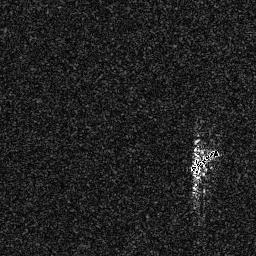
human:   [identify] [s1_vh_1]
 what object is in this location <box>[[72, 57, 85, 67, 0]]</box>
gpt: <ref>1 medium ship at the right</ref>